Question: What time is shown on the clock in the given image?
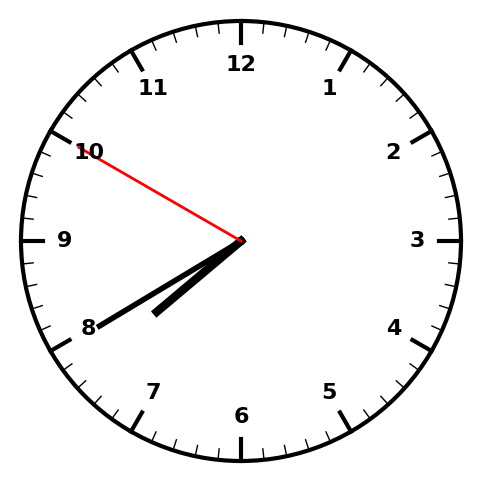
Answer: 07:39:50